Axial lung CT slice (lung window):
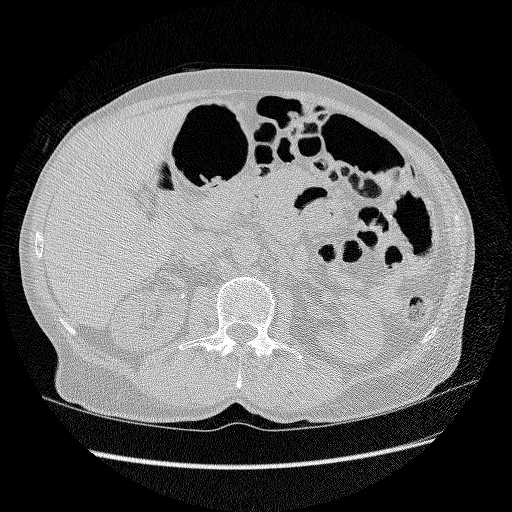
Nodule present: no